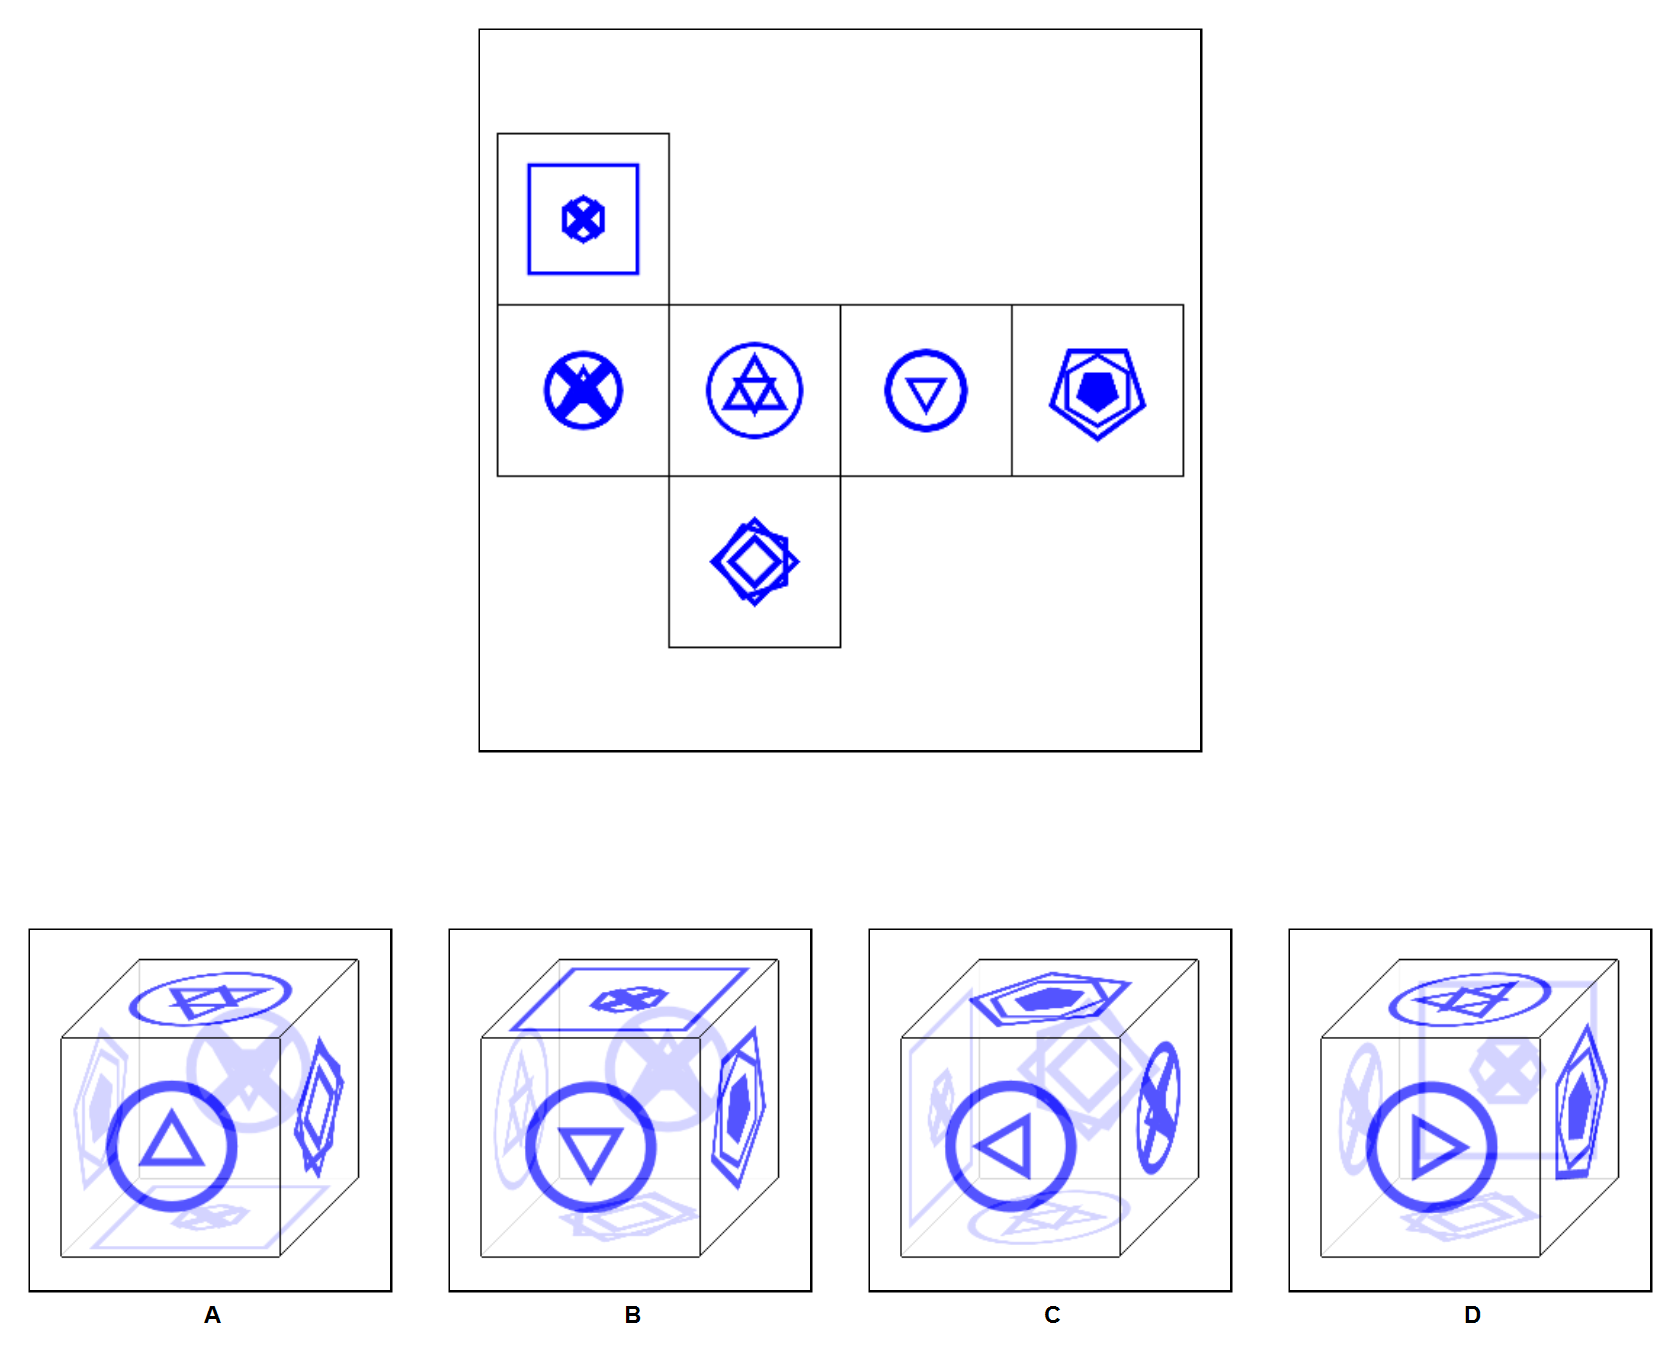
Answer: B